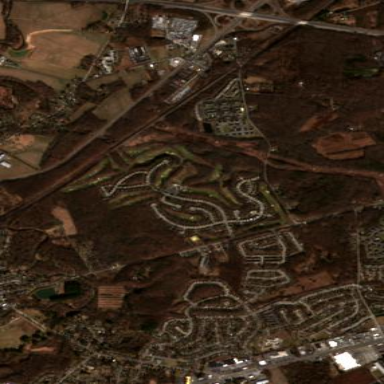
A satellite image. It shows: Golf course.